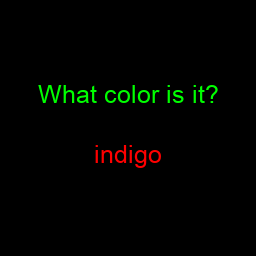
Color: red
Color name shown: indigo
Background color: black
Question text color: lime